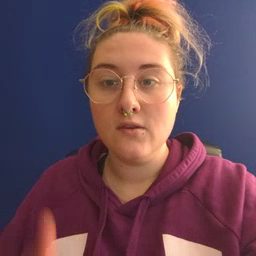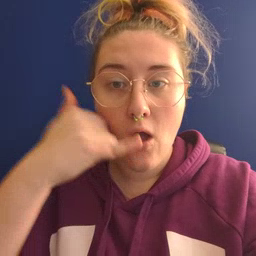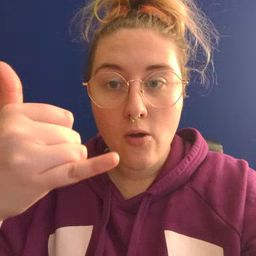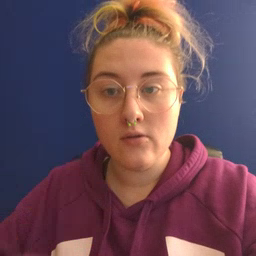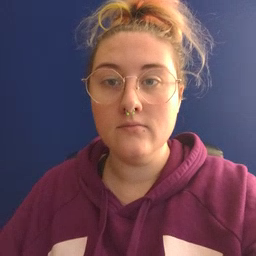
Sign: callonphone